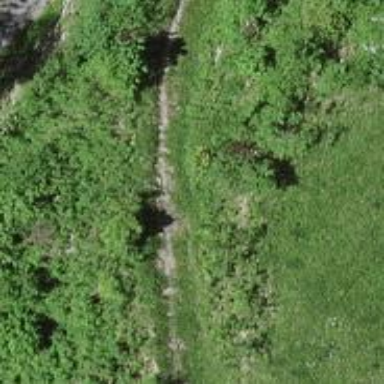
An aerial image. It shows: Track with excellent trail visibility. The surface of the track is pebblestone with grade 5 tracktype.